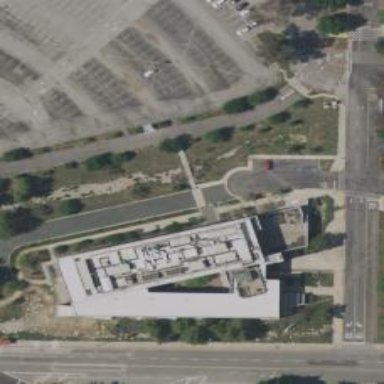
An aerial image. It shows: University building.